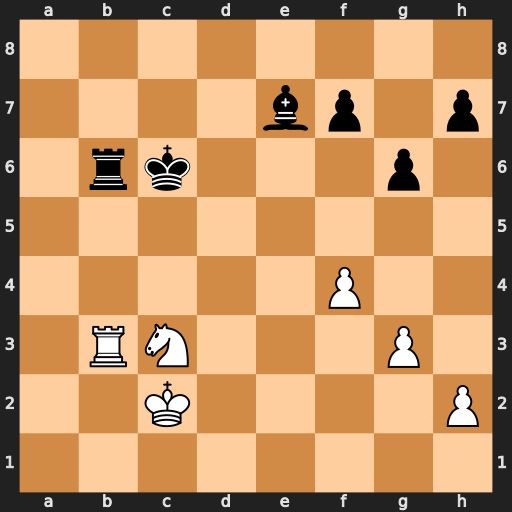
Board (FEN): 8/4bp1p/1rk3p1/8/5P2/1RN3P1/2K4P/8
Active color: w
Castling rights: -
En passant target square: -
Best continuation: Rxb6+ Kxb6 Nd5+ Kc5 Nxe7